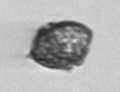
Label: Kryptoperidinium_triquetrum